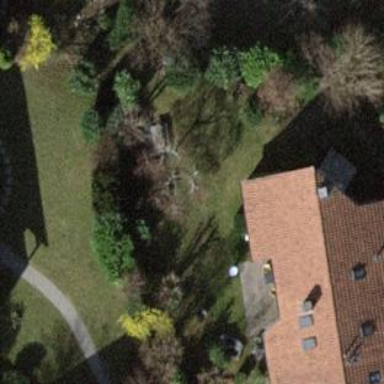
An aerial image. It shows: Terrace building.